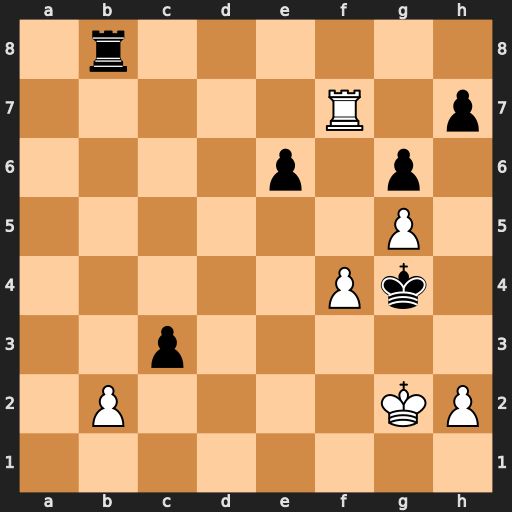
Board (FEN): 1r6/5R1p/4p1p1/6P1/5Pk1/2p5/1P4KP/8
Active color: w
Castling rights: -
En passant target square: -
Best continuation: h3+ Kh5 Rxh7#